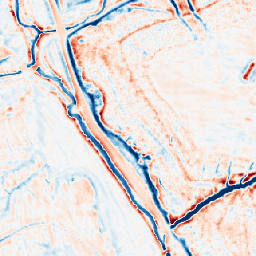
Category: edge_preserving
Decomposition family: bilateral
Decomposition parameters: d: 15
sigma_color: 75
sigma_space: 50
Upsampling method: area
Upsampling parameters: scale: 4
Upsampling scale: 4